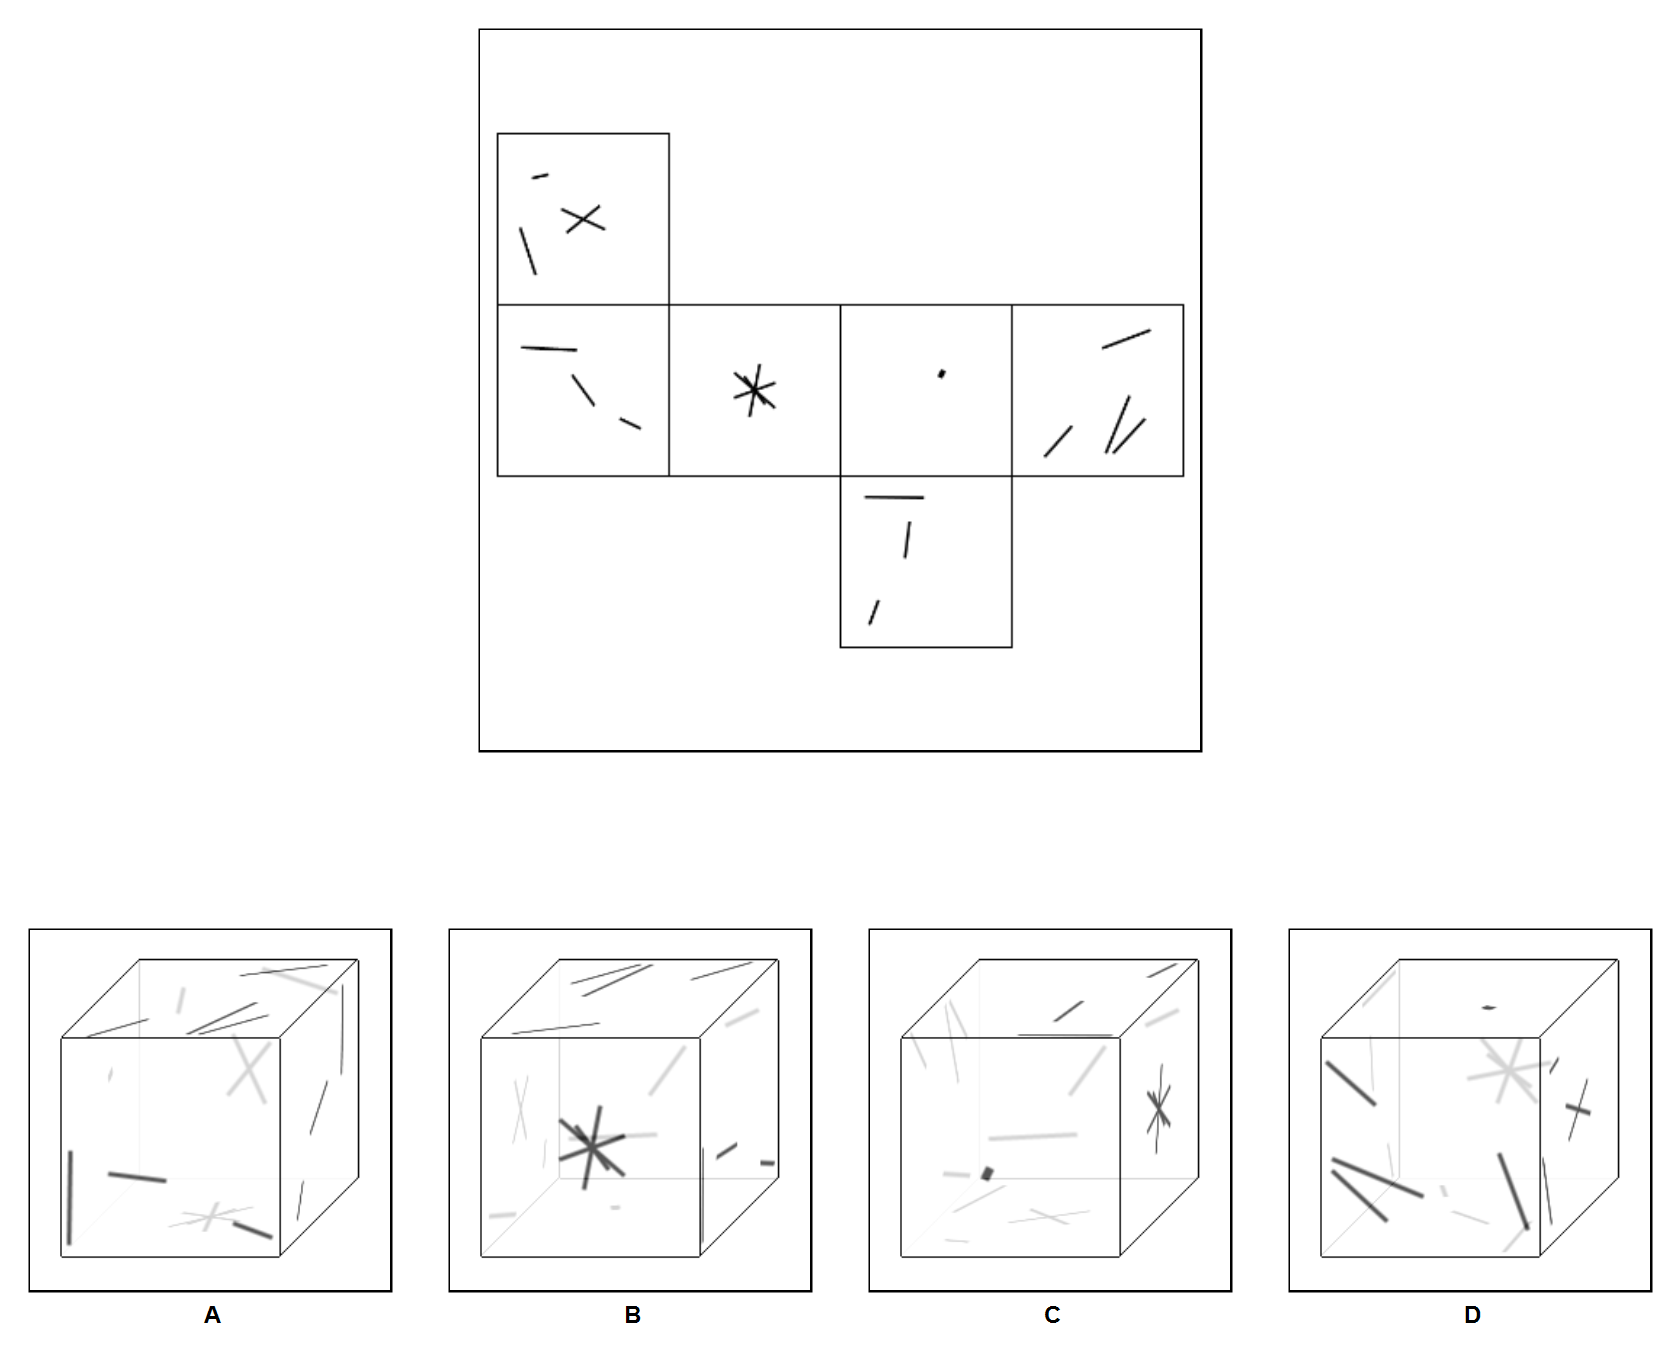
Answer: B